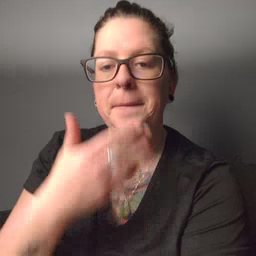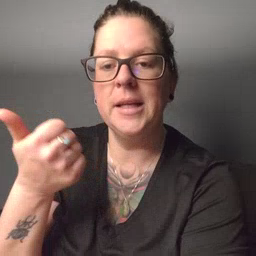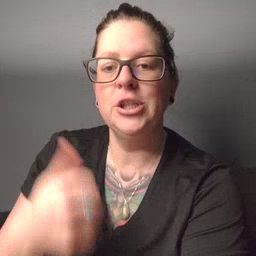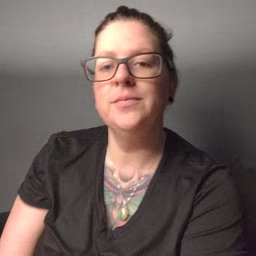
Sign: better